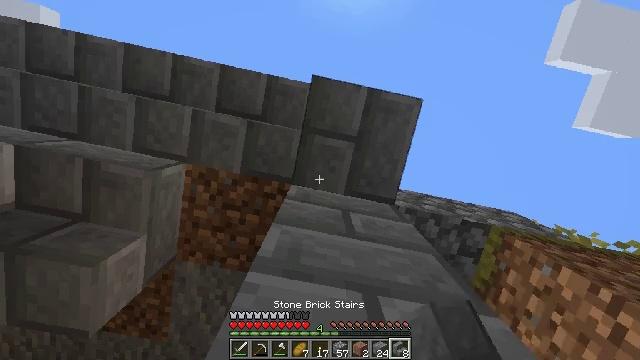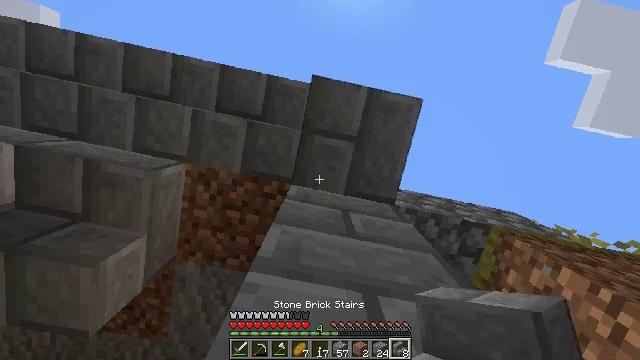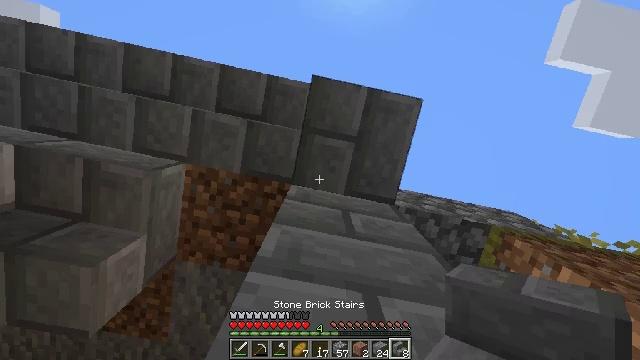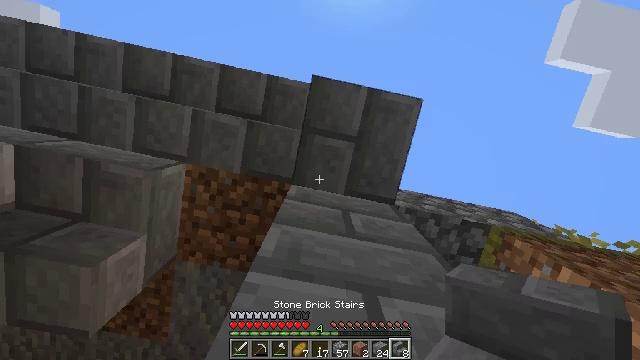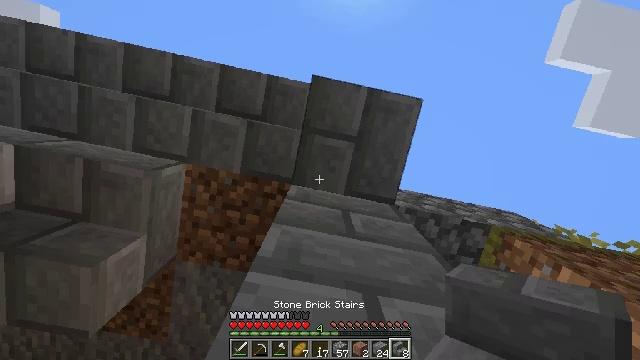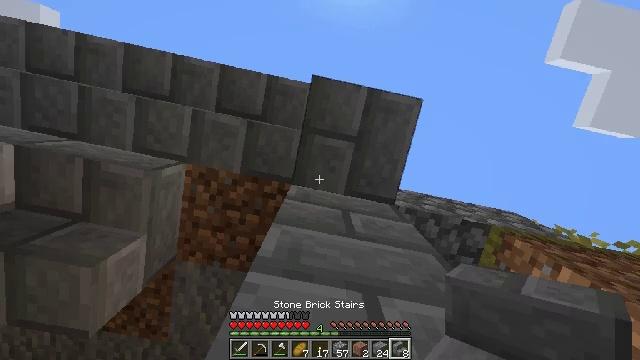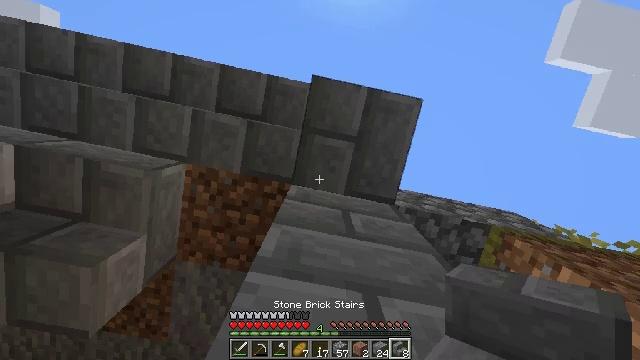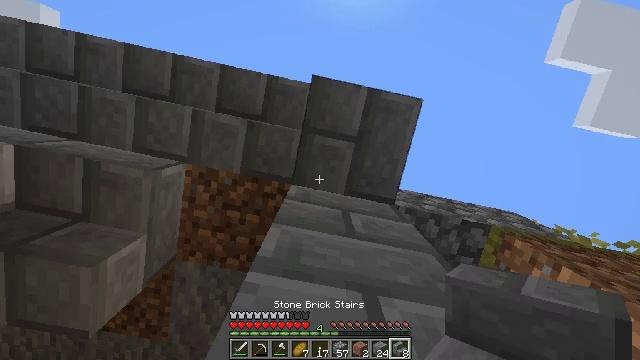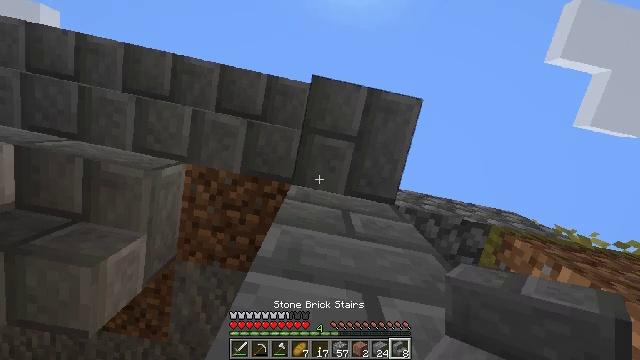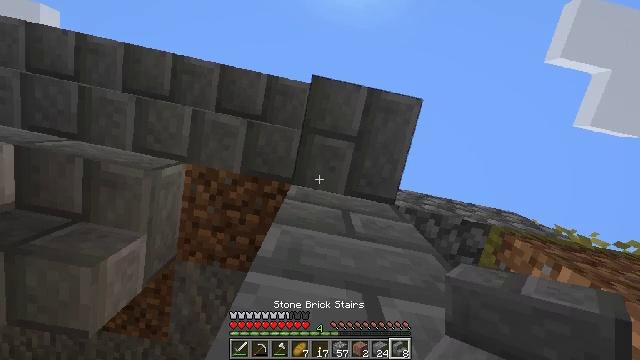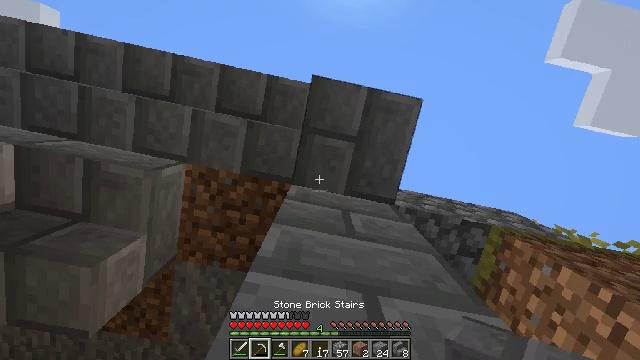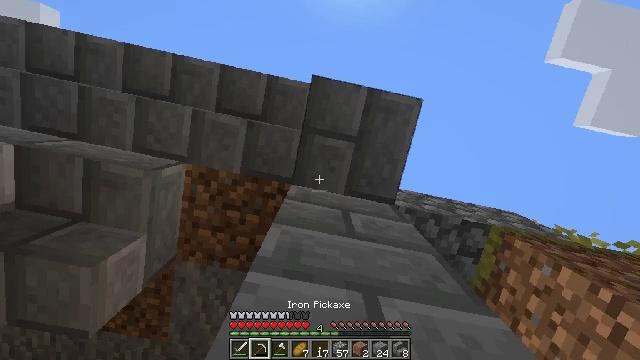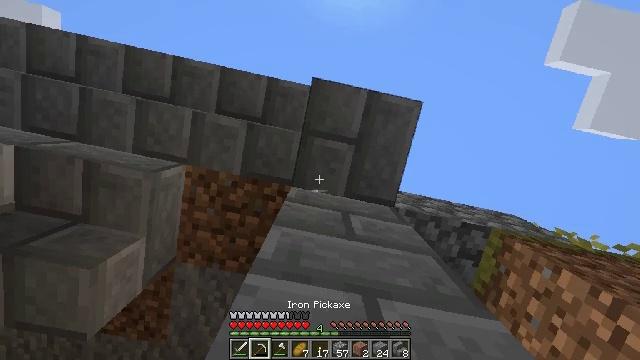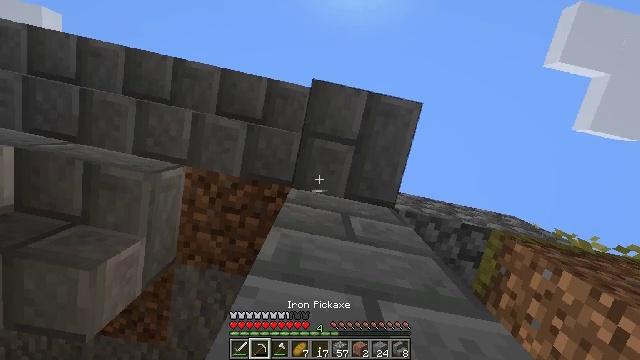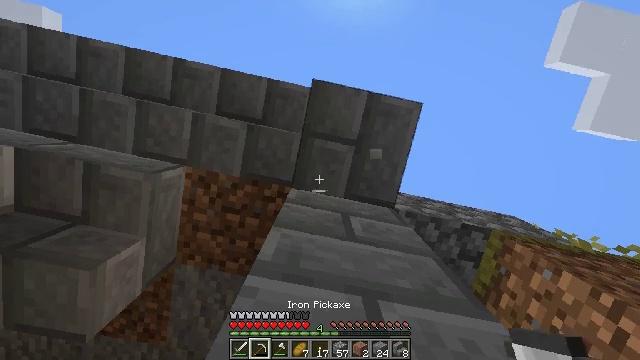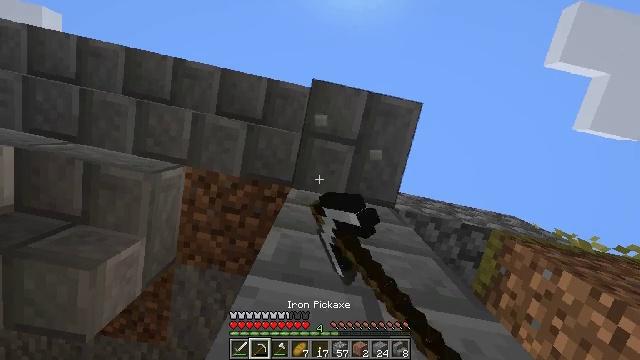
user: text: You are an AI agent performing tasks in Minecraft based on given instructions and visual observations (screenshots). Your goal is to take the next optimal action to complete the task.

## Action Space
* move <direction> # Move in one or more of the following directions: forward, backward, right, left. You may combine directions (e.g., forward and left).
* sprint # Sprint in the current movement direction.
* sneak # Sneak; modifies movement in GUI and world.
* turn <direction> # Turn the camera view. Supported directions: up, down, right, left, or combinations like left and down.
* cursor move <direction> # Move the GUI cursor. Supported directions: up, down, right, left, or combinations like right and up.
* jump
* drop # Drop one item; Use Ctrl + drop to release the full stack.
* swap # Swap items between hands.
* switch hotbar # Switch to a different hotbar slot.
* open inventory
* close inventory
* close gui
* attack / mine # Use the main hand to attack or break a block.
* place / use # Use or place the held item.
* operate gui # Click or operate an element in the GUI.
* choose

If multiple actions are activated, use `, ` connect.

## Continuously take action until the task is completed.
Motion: motion action
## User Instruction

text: Attack the stone brick stairs to gather it.
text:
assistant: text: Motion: no_op
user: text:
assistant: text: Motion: no_op
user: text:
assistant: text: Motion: no_op
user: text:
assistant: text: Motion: no_op
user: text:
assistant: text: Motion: no_op
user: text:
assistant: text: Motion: no_op
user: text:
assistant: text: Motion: no_op
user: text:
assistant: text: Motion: no_op
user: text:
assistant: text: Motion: no_op
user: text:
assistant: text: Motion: switch to hotbar 2
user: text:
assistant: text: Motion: switch to hotbar 2
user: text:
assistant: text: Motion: switch to hotbar 2
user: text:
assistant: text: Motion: no_op
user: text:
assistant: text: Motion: attack / mine
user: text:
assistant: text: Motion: attack / mine
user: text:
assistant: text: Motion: attack / mine
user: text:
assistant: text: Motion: attack / mine
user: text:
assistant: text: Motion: attack / mine
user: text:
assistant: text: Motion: attack / mine
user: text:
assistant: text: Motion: attack / mine
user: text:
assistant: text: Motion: attack / mine
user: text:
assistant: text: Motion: attack / mine
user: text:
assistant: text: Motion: attack / mine
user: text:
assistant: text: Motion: attack / mine
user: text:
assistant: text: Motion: attack / mine
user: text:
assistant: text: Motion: attack / mine
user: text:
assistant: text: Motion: attack / mine
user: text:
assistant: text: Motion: attack / mine
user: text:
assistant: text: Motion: attack / mine
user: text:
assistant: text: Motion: no_op